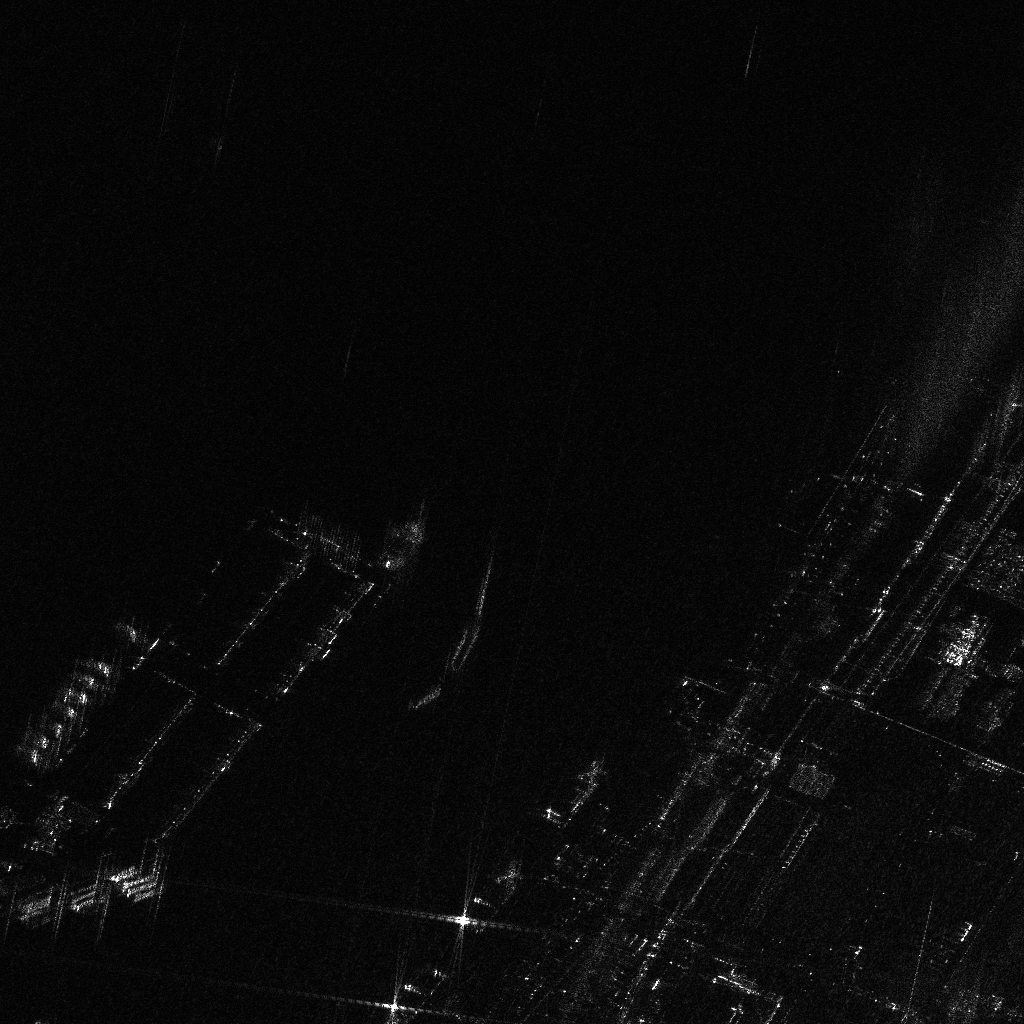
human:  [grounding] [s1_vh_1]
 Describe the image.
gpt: In the satellite image, there is  <ref>5 medium container </ref> <box>[[10, 60, 15, 62, 40], [7, 64, 12, 65, 40], [6, 65, 11, 67, 40], [5, 66, 10, 68, 40], [4, 68, 9, 70, 40]]</box> located at left,  <ref>10 medium container </ref> <box>[[3, 70, 7, 71, 40], [1, 71, 6, 73, 40], [0, 72, 5, 74, 41], [13, 85, 14, 89, 62], [11, 83, 12, 86, 62], [7, 85, 8, 89, 62], [7, 84, 8, 88, 62], [12, 83, 13, 87, 62], [13, 84, 14, 88, 62], [2, 86, 3, 90, 62]]</box> located at bottom left,  <ref>1 medium dredger </ref> <box>[[54, 73, 58, 81, 37]]</box> located at bottom,  <ref>2 large dredger </ref> <box>[[36, 94, 40, 103, 43], [46, 82, 49, 91, 39]]</box> located at bottom.